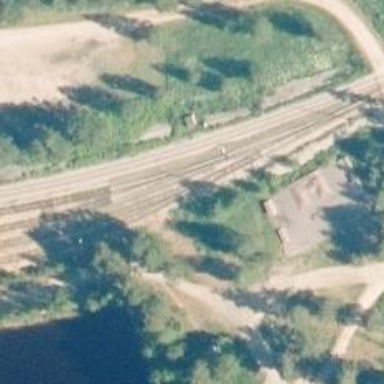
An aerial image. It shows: Wedge is used for the railway derail.